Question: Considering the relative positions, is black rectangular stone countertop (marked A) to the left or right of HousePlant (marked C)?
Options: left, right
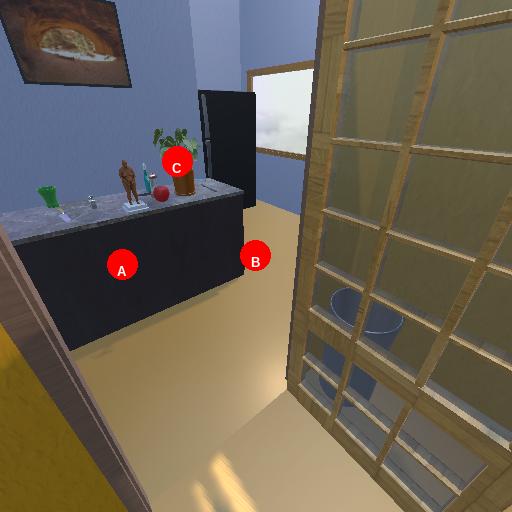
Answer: left